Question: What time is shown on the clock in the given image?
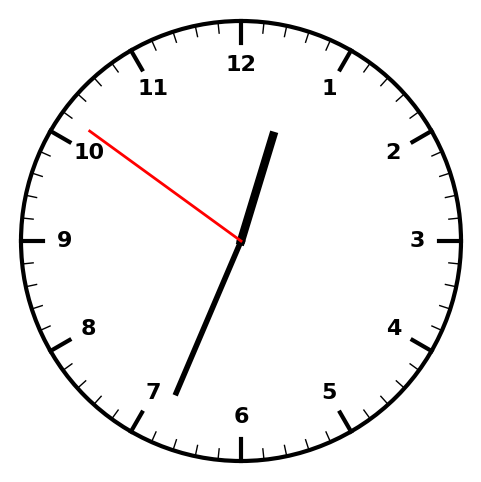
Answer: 12:33:51